Измерения радиусов звёзд — сложная задача ввиду большого расстояния до них. Неоднородности в атмосфере размывают изображение, затрудняя определение их реального размера. Один из возможных методов измерения радиуса звёзд — использование интерферометра. Этот метод был предложен Майкельсоном и Пизом в 1921 году для измерения диаметра Бетельгейзе. На рисунке ниже представлена схема интерферометра, использованного для измерения радиуса звезды.  Отражаясь от зеркала M1, луч 1 попадает на светоделитель HM, который отражает $50\%$ света по интенсивности и пропускает остальные $50\%$. Отражённый луч попадает на зеркало M3, отразившись от которого проходит сквозь HM и падает на экран. В это же время луч 2 отражается от зеркала M2. Отразившись от HM, он также попадает на экран. Считайте, что зеркала M1, M2, M3 отражают весь падающий на них свет, добавляя при этом к его фазе $\pi$ радиан. Длина волны используемого света равна $\lambda$.
Часть A. Лучи, параллельные оси $z$ (1.6 балла)
Рассмотрим случай, когда лучи 1 и 2 параллельны оси $z$, а зеркало M3 параллельно плоскости $xy$. Найдите разность оптических путей $\Delta_{12}$ между лучами 1 и 2, если они оба падают на экран в точке $O$.
Часть B. Лучи под углом $\theta$ в плоскости $yz$ (4.7 балла) Пусть теперь лучи падают на интерферометр под углом $\theta\ll1$ к оси $z$ в плоскости $yz$, как показано на рисунке ниже. Как и в , зеркало M3 отклонено на угол $\alpha$.
Рассмотрим случай, когда зеркало M3 отклоняют на угол $\alpha$ от плоскости $xy$ путём вращения вокруг оси $x$ (см. рис. 1). Если луч 1' падает на экран в точке $O$, найдите разность оптических путей $\Delta_{1'2}$ между лучами 1' и 2. Покажите, что в первом приближении разность хода не зависит от $\alpha$ и упростите ваш ответ при $\alpha\ll1$.
Пусть лучи 1 и 2 падают в фиксированные точки зеркал M1 и M2 соответственно. Покажите в листах решений, что в первом приближении оптические пути лучей 1 и 2 от точек отражения от зеркал M1 и M2 соответственно до экрана не зависят от углов $\theta$ и $\alpha$.
Пусть углы $\alpha$ и $\theta$ зафиксированы, а положения точек падения лучей 1 и 2 на зеркала M1 и M2 соответственно могут изменяться. Покажите в листах решений, что оптические пути лучей 1 и 2 от пунктирной линии, соответствующей координате $z_\text{п}=L_3+L_4$ (подразумеваются точки пересечения пунктирной линии с траекториями лучей 1 и 2 до падений на зеркала M1 и M2 соответственно), до экрана в первом приближении не зависят от углов $\theta$ и $\alpha$. Если лучи 1 и 2 падают на экран в точке $O$, разность фаз между ними может быть записана в виде:\[\delta_{12}=\frac{2\pi}\lambda b\theta+\delta_O.\]
Выразите $b$ и $\delta_O$ через $\lambda$, $L_1$, $L_2$, $L_3$, $L_4$. Если луч 1', отражённый от зеркала M1, и луч 2', отражённый от зеркала M2, падают в одну и ту же точку на экране с координатой $y$, разность фаз между ними может быть записана в виде:\[\delta_{1'2'}=\frac{2\pi}\lambda b\theta+\delta_y.\]
Покажите в листах решений, что $$\delta_y=\delta_O-\cfrac{2\pi}{\lambda}\cdot 2\alpha y $$
Таким образом, на экране возникнет интерференционная картина. Найдите расстояние $y_1$ до ближайшего к точке $O$ интерференционного максимума. Найдите также расстояние $\Delta y_m$ между двумя соседними интерференционными максимумами. Приведите численные ответы в случае $L_1=0.50~м$, $L_2=1.50~м$, $L_3=0.50~м$, $L_4=1.00~м$, $\alpha=10^{-4}$, $\theta=10^{-5}$, $\lambda=500~нм$.
Часть C. Ну совсем произвольные лучи (1.0 балла) Пусть теперь лучи 1'' и 2'' падают на интерферометр под углом $\theta_x\ll1$ к плоскости $yz$ и под углом $\theta_y\ll1$ к плоскости $xz$ (см. рис. 3).
Найдите, как интенсивность $I(y)$ на экране зависит от координаты $y$, если её максимальное значение равно $I_0$, подставив сюда численные значения из предыдущего пункта. Учтите влияние светоделителя на интенсивность прошедшего света.
Выразите волновой вектор $\vec k$ падающих лучей через $\theta_x$, $\theta_y$, модуль волнового вектора $k=2\pi/\lambda$ и единичные орты координатных осей. Итак, пусть луч ''1'', отражённый от зеркала M1, и луч ''2'', отражённый от зеркала M2, падают в одну и ту же точку на экране на оси $y$ на расстоянии $y$ от точки $O$.
Часть D. Измерение радиуса (2.7 балла) Рассмотрим звезду с угловым радиусом $\theta_R$, который нам необходимо определить. Для простоты будем считать, что звезда излучает как однородный диск, т.е. интенсивность света, приходящего из телесного угла $\mathrm d\Omega=\mathrm d\theta_x\mathrm d\theta_y$, равна $\mathcal J\mathrm d\Omega$, где $\mathcal J$ — постоянная величина в любом направлении внутри диска звезды.
Выразите разность фаз между лучами 1'' и 2'' через $\lambda$, $L_1$, $L_2$, $L_3$, $L_4$, $\theta_x$, $\theta_y$, $\alpha$, $y$.
Запишите $V$ в виде интеграла по одной переменной. Явно производить интегрирование при этом необязательно. Интерферометр используется для наблюдения Бетельгейзе. Если симметрично отдалять зеркала M1 и M2 от центра HM $\Big($так что $L_1^*=L_1+d/2$ и $L_2^*=L_2+d/2\Big)$, то видность $V$ обнулится при $d=0.97~м,3.12~м,\ldots$ (параметры системы те же, что и в ). В данной части задачи $L_1$ и $L_2$ численно не заданы, а $\lambda=500~\text{нм}$.
Найдите угловой радиус Бетельгейзе $\theta_R$. Найдите её радиус $R$, если расстояние до неё $h=6.079\cdot10^{15}~км$.
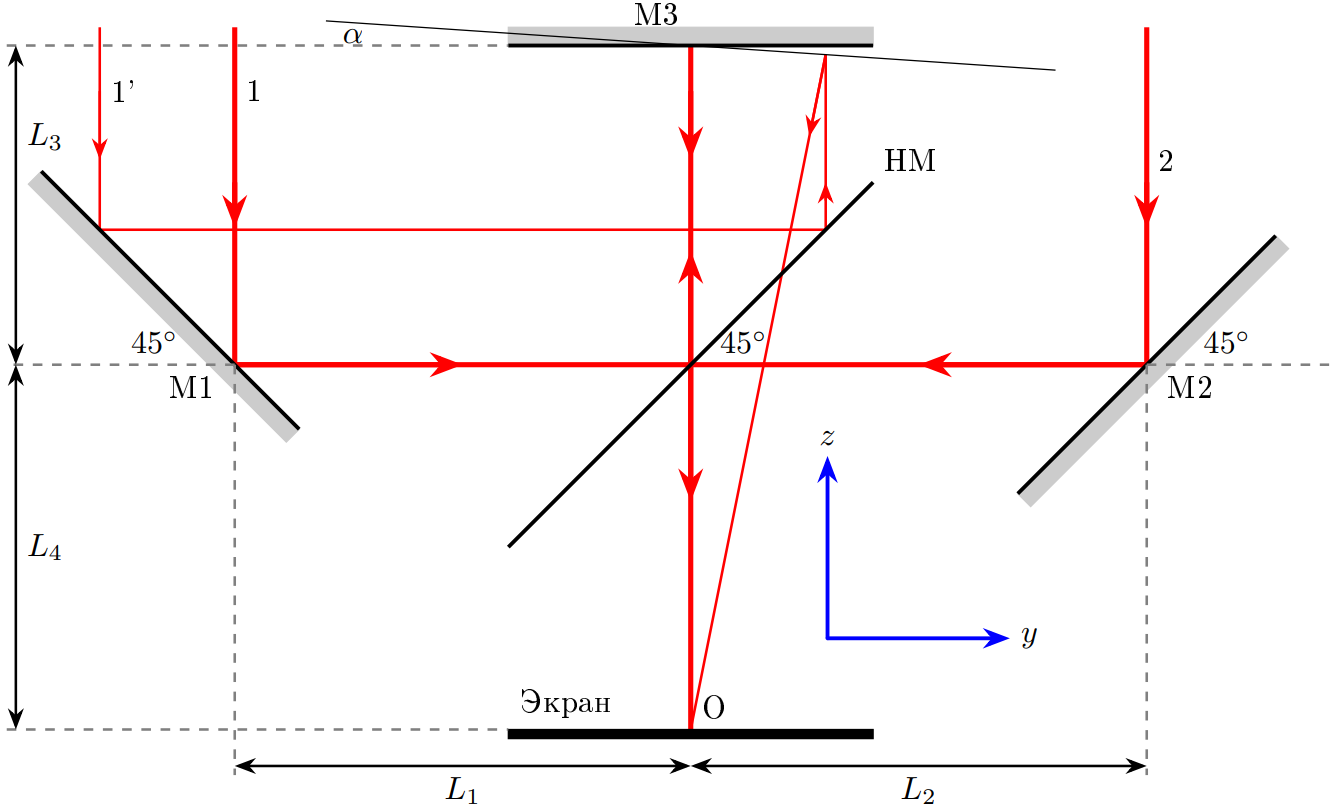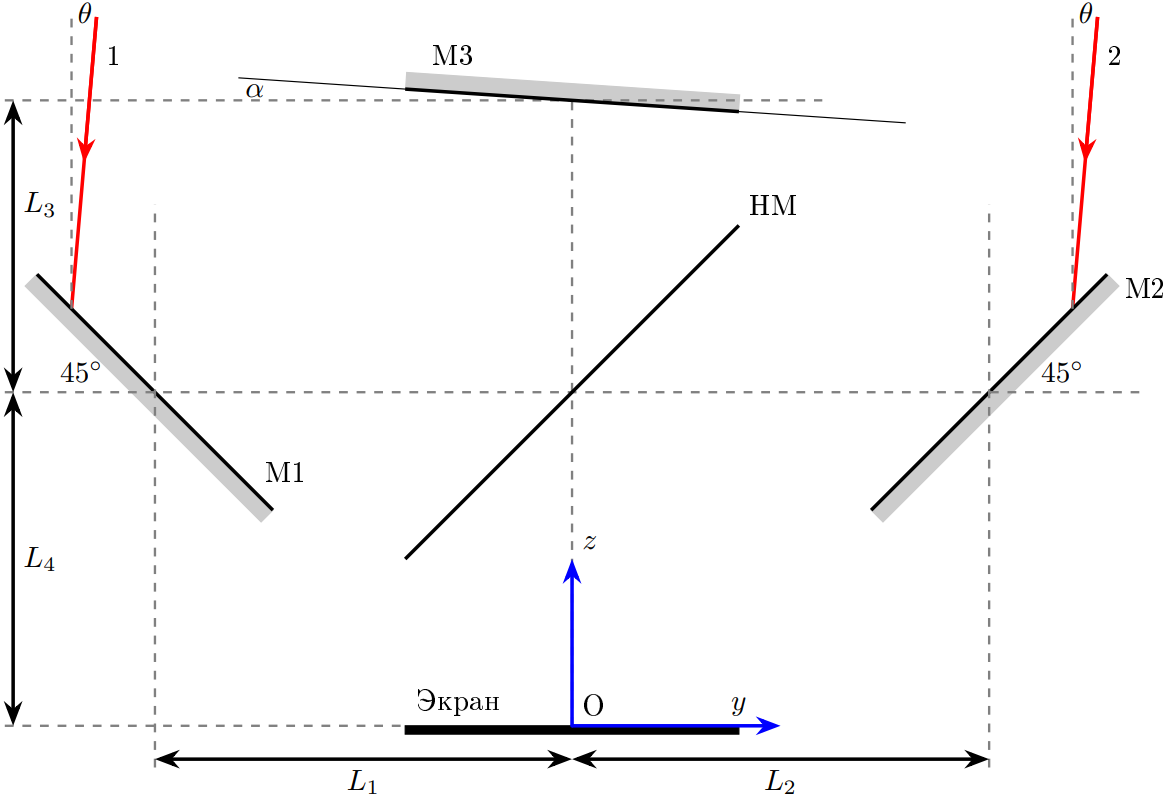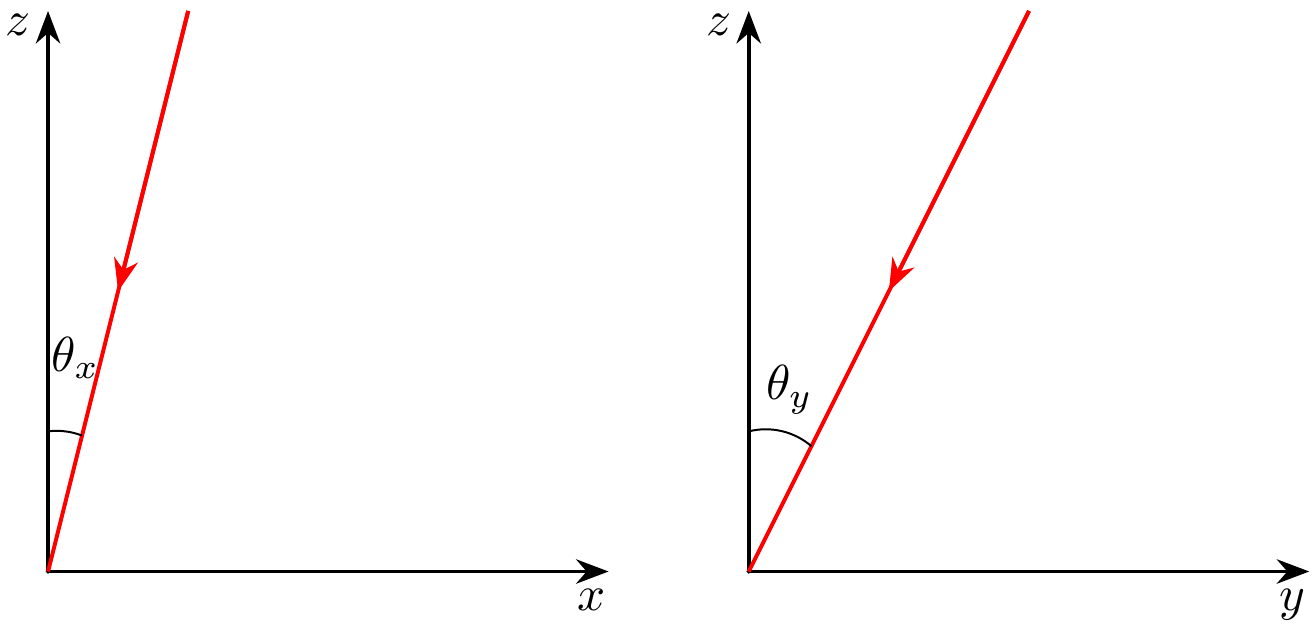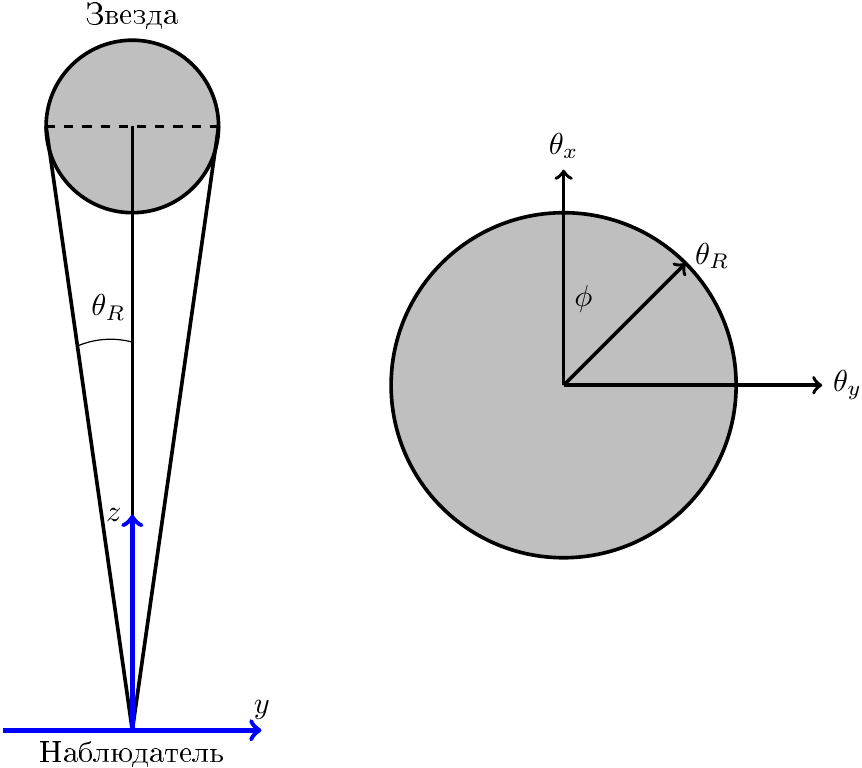
Рассмотрим случай, когда лучи 1 и 2 параллельны оси $z$, а зеркало M3 параллельно плоскости $xy$. Найдите разность оптических путей $\Delta_{12}$ между лучами 1 и 2, если они оба падают на экран в точке $O$.
Решение: На горизонтальных участках разность путей составляет $L_1 - L_2$, ещё первый луч дважды проходит расстояние $L_3$. Таким образом, суммарная разность:$$\Delta_{12} = L_1+2L_3-L_2$$
Ответ: \[\Delta_{12}=L_1+2L_3-L_2\]

Рассмотрим случай, когда зеркало M3 отклоняют на угол $\alpha$ от плоскости $xy$ путём вращения вокруг оси $x$ (см. рис. 1). Если луч 1' падает на экран в точке $O$, найдите разность оптических путей $\Delta_{1'2}$ между лучами 1' и 2. Покажите, что в первом приближении разность хода не зависит от $\alpha$ и упростите ваш ответ при $\alpha\ll1$.
Решение: Заметим, что треугольник полученный из путей лучей 1 и 1' от зеркала М3 до точки $O$ равнобедренный. Ещё изменения горизонтального и вертикального путей из-за изменения точки падения луча компенсируют друг друга. Единственный параметр влияющий на путь, пройденный лучом 1, это координата $z$ точки попадания на зеркало М3: она влияет на расстояние пройденное от HM до M3. А оптический путь луча 2 никак не изменяется. Получаем:$$\Delta_{1'2} = \Delta_{12} - \left(2(L_3+L_4)\sin{\alpha}\right)\cdot \sin{\alpha} = \Delta_{12} - 2(L_3+L_4)\sin^2{\alpha}$$Подставляя результат прошлого пункта:$$\Delta_{12'} = L_1+2L_3-L_2 - 2(L_3+L_4)\sin^2{\alpha} \approx L_1+2L_3-L_2 - 2(L_3+L_4)\alpha^2$$
Ответ: \[\Delta_{1'2}=L_1+2L_3-L_2-(L_3+L_4)\frac{\sin\alpha\sin2\alpha}{\cos\alpha}=L_1+2L_3-L_2-2(L_3+L_4)\alpha^2\]

Пусть лучи 1 и 2 падают в фиксированные точки зеркал M1 и M2 соответственно. Покажите в листах решений, что в первом приближении оптические пути лучей 1 и 2 от точек отражения от зеркал M1 и M2 соответственно до экрана не зависят от углов $\theta$ и $\alpha$.

Пусть углы $\alpha$ и $\theta$ зафиксированы, а положения точек падения лучей 1 и 2 на зеркала M1 и M2 соответственно могут изменяться. Покажите в листах решений, что оптические пути лучей 1 и 2 от пунктирной линии, соответствующей координате $z_\text{п}=L_3+L_4$ (подразумеваются точки пересечения пунктирной линии с траекториями лучей 1 и 2 до падений на зеркала M1 и M2 соответственно), до экрана в первом приближении не зависят от углов $\theta$ и $\alpha$.

Выразите $b$ и $\delta_O$ через $\lambda$, $L_1$, $L_2$, $L_3$, $L_4$.
Решение: $\delta_O$ можно найти, используя прошлую часть задачи, так как это значение разности фаз для $\theta = 0$. Заметим, что разность фаз возникает не только из-за разности оптических путей, но и из-за отражений: луч 1 отражается на один раз больше, поэтому он дополнительно смещён на $\pi$.$$\delta_O = \cfrac{2\pi}{\lambda}\left(L_1+2L_3-L_2\right) + \pi$$Можно заметить, что в силу утверждений, доказанных в B1 и B2 при изменении угла $\theta$ разность фаз возникает только из-за изменения путей до пересечения с пунктирной линией $z_\text{п} = L_3 + L_4$, то есть:$$\cfrac{2\pi}{\lambda}(L_1 + L_2) \theta = \cfrac{2\pi}{\lambda}b\theta$$$$b = L_1+L_2$$
Ответ: \[b=L_1+L_2\\\delta_O=\frac{2\pi}\lambda\big[L_1+2L_3-L_2\big]+\pi\]

Покажите в листах решений, что $$\delta_y=\delta_O-\cfrac{2\pi}{\lambda}\cdot 2\alpha y $$ Примечание: Далее во всех пунктах задачи можно пользоваться утверждениями пунктов B1-B4, даже если они не доказаны.

 Рассмотрим два луча 1, которые приходят в точки на экране, расположенные на расстоянии $y$. В силу малости $\alpha$ расстояние между точками отражения этих лучей от М3 тоже равно $y$. Заметим, что разность оптических путей между ними возникает только из-за из-за разных координат $z$ точек отражения от M3: сокращается путь от HM до M3 и от M3 до экрана.$$\Delta L = -2y\alpha$$$$\delta_y = \delta_O - \cfrac{2\pi}{\lambda}\cdot 2\alpha y$$

Ответ:

 \[\delta_y=\frac{2\pi}\lambda\big[L_1+2L_3-L_2-2\alpha y\big]+\pi\]
Решение: Рассмотрим два луча 1, которые приходят в точки на экране, расположенные на расстоянии $y$. В силу малости $\alpha$ расстояние между точками отражения этих лучей от М3 тоже равно $y$. Заметим, что разность оптических путей между ними возникает только из-за из-за разных координат $z$ точек отражения от M3: сокращается путь от HM до M3 и от M3 до экрана.$$\Delta L = -2y\alpha$$$$\delta_y = \delta_O - \cfrac{2\pi}{\lambda}\cdot 2\alpha y$$
Ответ: \[\delta_y=\frac{2\pi}\lambda\big[L_1+2L_3-L_2-2\alpha y\big]+\pi\]

Таким образом, на экране возникнет интерференционная картина. Найдите расстояние $y_1$ до ближайшего к точке $O$ интерференционного максимума. Найдите также расстояние $\Delta y_m$ между двумя соседними интерференционными максимумами. Приведите численные ответы в случае $L_1=0.50~м$, $L_2=1.50~м$, $L_3=0.50~м$, $L_4=1.00~м$, $\alpha=10^{-4}$, $\theta=10^{-5}$, $\lambda=500~нм$.
Решение: Подставляя численные значения, получаем:$$\delta = 81\pi - 800\cfrac{\pi}{1\text{м}}\cdot y$$Максимум соответсвует $\delta = 2\pi n$. В точке $O$ находится минимум.$$y_1 = \cfrac{\lambda}{4\alpha} = 1.25\text{мм}$$$$\Delta y_m = \cfrac{\lambda}{2\alpha} = 2.5\text{мм}$$
Ответ: \[y_1=1.25\cdot10^{-3}~м\\\Delta y_m=\frac\lambda{2\alpha}=2.5~мм\]

Найдите, как интенсивность $I(y)$ на экране зависит от координаты $y$, если её максимальное значение равно $I_0$, подставив сюда численные значения из предыдущего пункта. Учтите влияние светоделителя на интенсивность прошедшего света.
Решение: Амплитуда поля в луче 1 в $\sqrt{2}$ раз меньше, чем во втором. Тогда интенсивность, пропорциональная квадрату амплитуды:$$I \sim 1 + 2 + 2\sqrt{2}\cos{\delta}$$$$I(y)=I_0\frac{3-2\sqrt2\cos\left[80\pi\left(1-10\cfrac{y}{1\text{м}}\right)\right]}{3+2\sqrt2}$$
Ответ: \[I(y)=I_0\frac{3-2\sqrt2\cos\left[80\pi\left(1-10\cfrac{y}{1\text{м}}\right)\right]}{3+2\sqrt2}\]

Выразите волновой вектор $\vec k$ падающих лучей через $\theta_x$, $\theta_y$, модуль волнового вектора $k=2\pi/\lambda$ и единичные орты координатных осей.
Решение: В силу малости углов $\theta_x$ и $\theta_y$:$$k_z = - k$$$$k_x = -k\theta_x$$$$k_y = -k\theta_y$$
Ответ: \[\vec k=-k\big(\theta_x\hat x+\theta_y\hat y+\hat z\big)\]

Выразите разность фаз между лучами 1'' и 2'' через $\lambda$, $L_1$, $L_2$, $L_3$, $L_4$, $\theta_x$, $\theta_y$, $\alpha$, $y$.
Решение: Заметим, что начальное смещение по оси $x$ лучей, попадающих в одну точку на экране, величина порядка $L_3 \theta_x$, разность оптических путей соответсвенно пропорциональна $\theta_x^2$, поэтому вклад $\theta_x$ можно не учитывать. Ответ аналогичен прошлой части задачи:\[\delta_{1''2''}=\cfrac{2\pi}{\lambda}\big((L_1+L_2)\theta_y+(L_1+2L_3-L_2)-2\alpha y\big)+\pi\]
Ответ: \[\delta_{1''2''}=\cfrac{2\pi}{\lambda}\big((L_1+L_2)\theta_y+(L_1+2L_3-L_2)-2\alpha y\big)+\pi\]

Запишите $V$ в виде интеграла по одной переменной. Явно производить интегрирование при этом необязательно. Подсказка: интеграл некоторой функции $f(\theta_y)$, зависящей только от $\theta_y$, по поверхности диска радиусом $\theta_R$ можно представить в виде:\[I=\int\limits_{-\theta_R}^{\theta_R}\mathrm d\theta_y\int\limits_{-\sqrt{\theta^2_R-\theta^2_y}}^{\sqrt{\theta^2_R-\theta^2_y}}\mathrm d\theta_x~f(\theta_y)=\int\limits_{-\theta_R}^{\theta_R}\mathrm d\theta_y\cdot 2\sqrt{\theta^2_R-\theta^2_y}f(\theta_y).\]

 Части звезды излучают независимо, поэтому интенсивности от них можно складывать.$$dI = J d\theta_x d\theta_y\left(3 - 2\sqrt{2}\cos{\left(\frac{2\pi}\lambda\big(L_1+2L_3-L_2-2\alpha y\big)+\cfrac{2\pi}{\lambda}(L_1 + L_2 + d) \theta_y\right)}\right)$$Обозначим $\varphi_0 = \frac{2\pi}\lambda\big(L_1+2L_3-L_2\big)$.$$I = \int\limits_{-\theta_R}^{\theta_R} J\sqrt{\theta^2_R - \theta^2_y}\left(3 - 2\sqrt{2}\cos{\left(-\frac{4\pi}\lambda\alpha y+\cfrac{2\pi}{\lambda}(L_1 + L_2+d) \theta_y + \varphi_0\right)}\right)d\theta_y$$Заметим, что:$$I_{max} = \int\limits_{-\theta_R}^{\theta_R} J\sqrt{\theta^2_R - \theta^2_y}\left(3 + 2\sqrt{2}\cos{\left(\cfrac{2\pi}{\lambda}(L_1 + L_2 + d) \theta_y\right)}\right)d\theta_y$$$$I_{min} = \int\limits_{-\theta_R}^{\theta_R} J\sqrt{\theta^2_R - \theta^2_y}\left(3 - 2\sqrt{2}\cos{\left(\cfrac{2\pi}{\lambda}(L_1 + L_2 + d) \theta_y\right)}\right)d\theta_y$$Тогда видность:$$V = \cfrac{2\sqrt{2}\int\limits_{-\theta_R}^{\theta_R} \sqrt{\theta^2_R - \theta^2_y}\cos{\left(\cfrac{2\pi}{\lambda}(L_1 + L_2 + d) \theta_y\right)}d\theta_y}{3\int\limits_{-\theta_R}^{\theta_R} \sqrt{\theta^2_R - \theta^2_y}d\theta_y}$$Обозначим $\omega = \cfrac{\theta_y}{\theta_R}$.$$V = \cfrac{2\sqrt{2}\int\limits_{-1}^{1} \sqrt{1 - \omega^2}\cos{\left(\cfrac{2\pi}{\lambda}(L_1 + L_2 + d) \theta_R\omega\right)}d\omega}{3\int\limits_{-1}^{1} \sqrt{1 - \omega^2}d\omega}$$Интеграл в знаменателе равен площади половины окружности единичного радиуса, то есть $\cfrac{\pi}{2}$. Обозначим $\eta = \cfrac{2\pi}{\lambda}(L_1 + L_2 + d)\theta_R$.$$V=\frac{4\sqrt2}{3\pi}\int\limits_{-1}^1\mathrm dw\sqrt{1-w^2}\cos(\eta w)$$Заметим, что интегрируемая функция чётная, поэтому:\[V=\frac{8\sqrt2}{3\pi}\int\limits_0^1\mathrm dw\sqrt{1-w^2}\cos(\eta w)\]

Ответ:

 \[V=\frac{8\sqrt2}{3\pi}\int\limits_0^1\mathrm dw\sqrt{1-w^2}\cos(\eta w)\]
Решение: Части звезды излучают независимо, поэтому интенсивности от них можно складывать.$$dI = J d\theta_x d\theta_y\left(3 - 2\sqrt{2}\cos{\left(\frac{2\pi}\lambda\big(L_1+2L_3-L_2-2\alpha y\big)+\cfrac{2\pi}{\lambda}(L_1 + L_2 + d) \theta_y\right)}\right)$$Обозначим $\varphi_0 = \frac{2\pi}\lambda\big(L_1+2L_3-L_2\big)$.$$I = \int\limits_{-\theta_R}^{\theta_R} J\sqrt{\theta^2_R - \theta^2_y}\left(3 - 2\sqrt{2}\cos{\left(-\frac{4\pi}\lambda\alpha y+\cfrac{2\pi}{\lambda}(L_1 + L_2+d) \theta_y + \varphi_0\right)}\right)d\theta_y$$Заметим, что:$$I_{max} = \int\limits_{-\theta_R}^{\theta_R} J\sqrt{\theta^2_R - \theta^2_y}\left(3 + 2\sqrt{2}\cos{\left(\cfrac{2\pi}{\lambda}(L_1 + L_2 + d) \theta_y\right)}\right)d\theta_y$$$$I_{min} = \int\limits_{-\theta_R}^{\theta_R} J\sqrt{\theta^2_R - \theta^2_y}\left(3 - 2\sqrt{2}\cos{\left(\cfrac{2\pi}{\lambda}(L_1 + L_2 + d) \theta_y\right)}\right)d\theta_y$$Тогда видность:$$V = \cfrac{2\sqrt{2}\int\limits_{-\theta_R}^{\theta_R} \sqrt{\theta^2_R - \theta^2_y}\cos{\left(\cfrac{2\pi}{\lambda}(L_1 + L_2 + d) \theta_y\right)}d\theta_y}{3\int\limits_{-\theta_R}^{\theta_R} \sqrt{\theta^2_R - \theta^2_y}d\theta_y}$$Обозначим $\omega = \cfrac{\theta_y}{\theta_R}$.$$V = \cfrac{2\sqrt{2}\int\limits_{-1}^{1} \sqrt{1 - \omega^2}\cos{\left(\cfrac{2\pi}{\lambda}(L_1 + L_2 + d) \theta_R\omega\right)}d\omega}{3\int\limits_{-1}^{1} \sqrt{1 - \omega^2}d\omega}$$Интеграл в знаменателе равен площади половины окружности единичного радиуса, то есть $\cfrac{\pi}{2}$. Обозначим $\eta = \cfrac{2\pi}{\lambda}(L_1 + L_2 + d)\theta_R$.$$V=\frac{4\sqrt2}{3\pi}\int\limits_{-1}^1\mathrm dw\sqrt{1-w^2}\cos(\eta w)$$Заметим, что интегрируемая функция чётная, поэтому:\[V=\frac{8\sqrt2}{3\pi}\int\limits_0^1\mathrm dw\sqrt{1-w^2}\cos(\eta w)\]
Ответ: \[V=\frac{8\sqrt2}{3\pi}\int\limits_0^1\mathrm dw\sqrt{1-w^2}\cos(\eta w)\]

Найдите угловой радиус Бетельгейзе $\theta_R$. Найдите её радиус $R$, если расстояние до неё $h=6.079\cdot10^{15}~км$. Подсказка: Первые два нуля интеграла\[F_n=\int_0^1\left(1-w^2\right)^n\cos(\eta w)~\mathrm dw\]как функции $\eta$ приведены в таблице ниже.

 Первые обнуления видности соответствуют $\eta_1$ и $\eta_2$ для $n = 0.5$. Таким образом:$$\eta_2 - \eta_1 = \cfrac{2\pi}{\lambda}(d_2 - d_1)\theta_R$$$$\theta_R = \cfrac{(\eta_2 - \eta_1)\lambda}{2\pi(d_2 - d_1)} = 1.18\cdot10^{-7}$$$$R = \theta_Rh = 7.16\cdot10^8 \text{км}$$

Ответ:

 $$\theta_R = \cfrac{(\eta_2 - \eta_1)\lambda}{2\pi(d_2 - d_1)} = 1.18\cdot10^{-7}$$$$R = \theta_Rh = 7.16\cdot10^8 \text{км}$$
Решение: Первые обнуления видности соответствуют $\eta_1$ и $\eta_2$ для $n = 0.5$. Таким образом:$$\eta_2 - \eta_1 = \cfrac{2\pi}{\lambda}(d_2 - d_1)\theta_R$$$$\theta_R = \cfrac{(\eta_2 - \eta_1)\lambda}{2\pi(d_2 - d_1)} = 1.18\cdot10^{-7}$$$$R = \theta_Rh = 7.16\cdot10^8 \text{км}$$
Ответ: $$\theta_R = \cfrac{(\eta_2 - \eta_1)\lambda}{2\pi(d_2 - d_1)} = 1.18\cdot10^{-7}$$$$R = \theta_Rh = 7.16\cdot10^8 \text{км}$$
Темы:
T, Оптика, Волновая оптика, Интерференция, 2017, Сборы XY, Y, Международные, 2023, Геометрия, T4